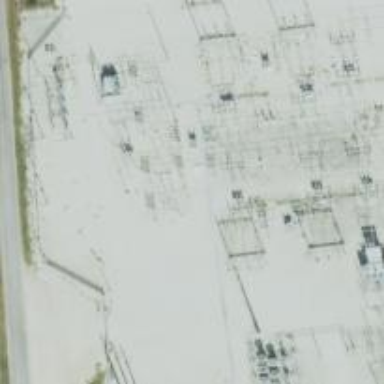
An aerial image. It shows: Switch for power supply.